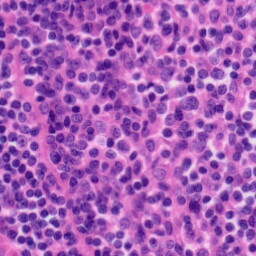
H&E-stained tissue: Tonsil